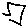
Label: square